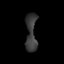
Tissue: lung
Cell type: Epithelial cells
Senescence score: 0.1933
Nuclear area (px): 406
Mean DAPI intensity: 57.337